Question: Let's say I have my normals in worldspace and I want to transform them into viewspace. What should I do? I have already tried to multiply them by viewProjection matrix and by inversed transformed view matrix, but both didn't work. Blue channel (z axis) appears to be missing. I am confused.

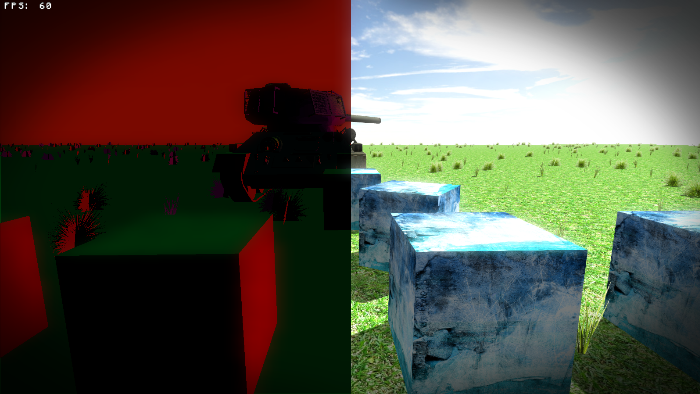
Answer: 1. on fixed pipeline do nothing it does the work for you to work properly all world/object transforms should be inside modelview matrix else some advanced things like FOG will not work properly (ie GL_PROJECTION matrix abuse) but in most cases you do not see a thing ...
2. on shaders you can handle lighting your self so this is the way point' = object_2_world_matrix * world_2_camera_matrix * projection_matrix * point
vector' = object_2_world_matrix(with origin 0,0,0) * world_2_camera_matrix(with origin 0,0,0) * vector
object_2_world_matrix is transformation matrix representing rendered model space world_2_camera_matrix is inverted transformation matrix representing camera space Z axis is usually view direction projection_matrix is just perspective matrix (used for rendering ...) you can make any matrix with origin (0,0,0) by setting its 12,13,14 element to zero (elements are 0,..,15)
You did not remove matrix positions which transforms normal vectors to position of vertex ... That is the reason for weirdness ... so either substract the offset of matrices from the result or multiply by matrices without offset ('origin = (0,0,0)')